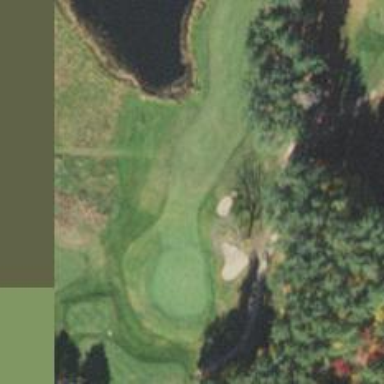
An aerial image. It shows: View of golf hole.